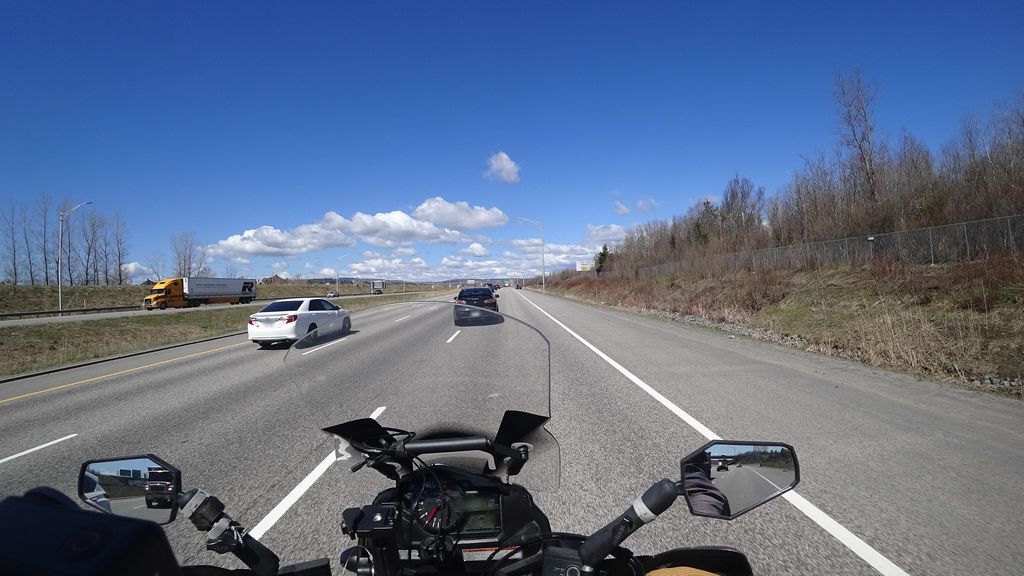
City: quebec_city